Question: Does anybody know how to implement/realize a 'QTreeView' with different colors for subgroups of the 'QTreeView' items?
Something like:

Does anybody has done something like that and could give me a link to an tutorial or how to, or sample code would also be good. Currently I have absolutely no idea how to build this.
I'm working with Qt 5.1.1 and using the 'QTreeView' with the 'QFileSystemModel' and the 'QItemSelectionModel'.
I also thought of :
'm_TreeView->setStyleSheet(...)'
but this only sets the style for the whole 'treeView' or only for the selected ones.
Any suggestions? Thanks a lot for your help!
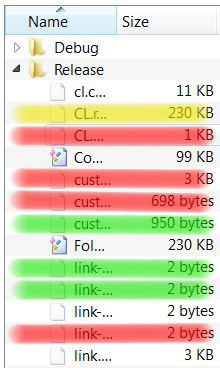
Answer: There's <URL> which can be used to return a QColor to be used by the view to paint an index' background.
As you use an existing item model class (QFileSystemModel), it would be easiest to put a proxy model on top of the file system model just doing the colorization.
Using <URL>:
'''
class ColorizeProxyModel : public QIdentityProxyModel {
Q_OBJECT
public:
explicit ColorizeProxyModel(QObject *parent = 0) : QIdentityProxyModel(parent) {}
QVariant data(const QModelIndex &index, int role = Qt::DisplayRole) const {
if (role != Qt::BackgroundRole)
return QIdentityProxyModel::data(index, role);
... find out color for index
return color;
}
};
'''
To use it:
'''
QFileSystemModel *fsModel = new QFileSystemModel(this);
ColorizeProxyModel *colorProxy = new ColorizeProxyModel(this);
colorProxy->setSourceModel(fsModel);
treeView->setModel(colorProxy);
'''
If you need anything more fancy, (like special shapes etc.), you'd need your own item delegate with custom painting (see <URL>.